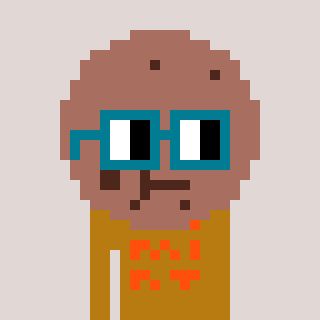
a pixel art character with square dark green glasses, a cookie-shaped head and a gold-colored body on a warm background